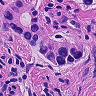
Metastatic tissue present: yes